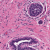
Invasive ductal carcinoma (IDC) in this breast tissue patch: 0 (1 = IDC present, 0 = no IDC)